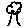
Label: tree